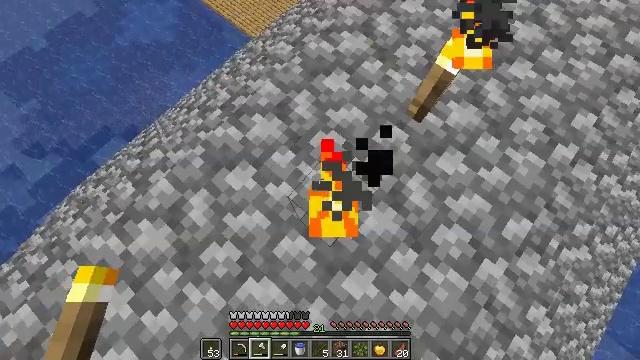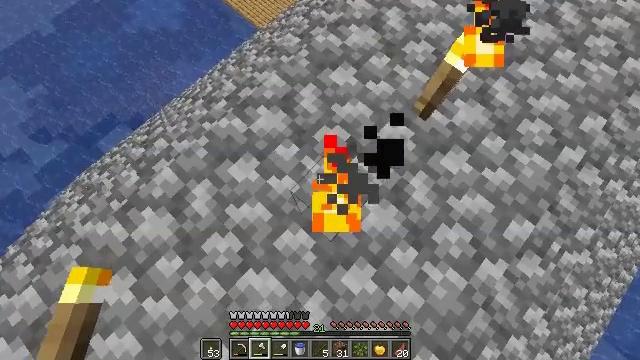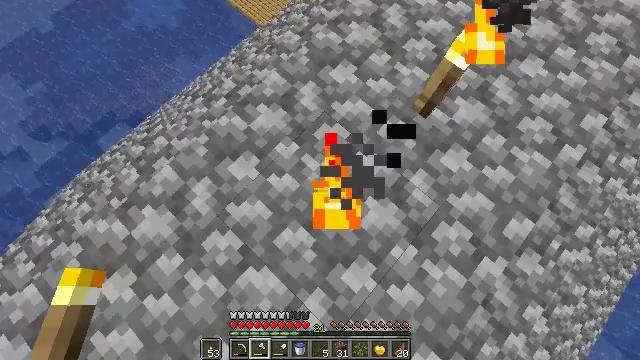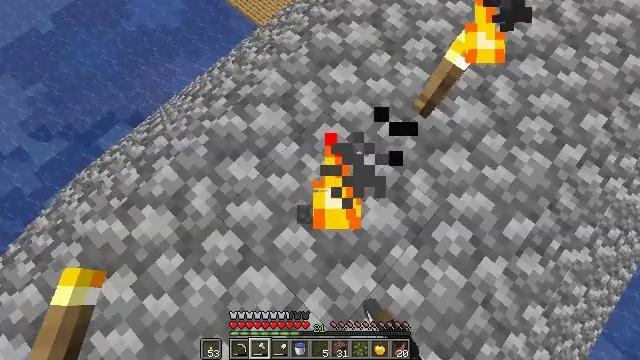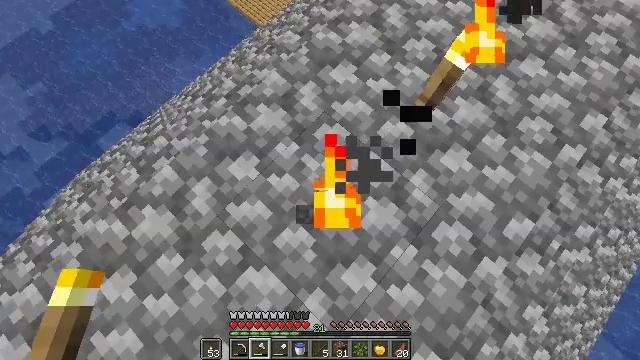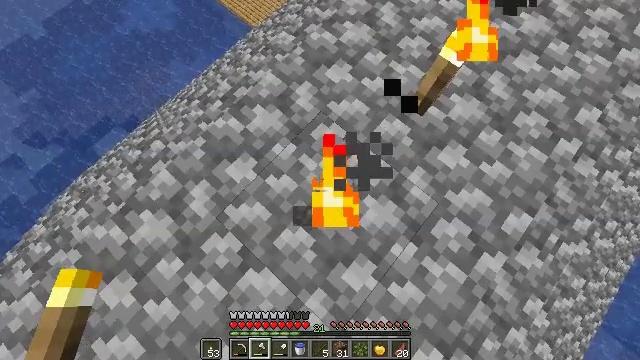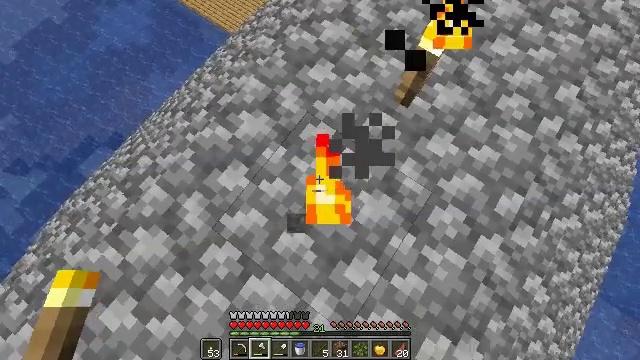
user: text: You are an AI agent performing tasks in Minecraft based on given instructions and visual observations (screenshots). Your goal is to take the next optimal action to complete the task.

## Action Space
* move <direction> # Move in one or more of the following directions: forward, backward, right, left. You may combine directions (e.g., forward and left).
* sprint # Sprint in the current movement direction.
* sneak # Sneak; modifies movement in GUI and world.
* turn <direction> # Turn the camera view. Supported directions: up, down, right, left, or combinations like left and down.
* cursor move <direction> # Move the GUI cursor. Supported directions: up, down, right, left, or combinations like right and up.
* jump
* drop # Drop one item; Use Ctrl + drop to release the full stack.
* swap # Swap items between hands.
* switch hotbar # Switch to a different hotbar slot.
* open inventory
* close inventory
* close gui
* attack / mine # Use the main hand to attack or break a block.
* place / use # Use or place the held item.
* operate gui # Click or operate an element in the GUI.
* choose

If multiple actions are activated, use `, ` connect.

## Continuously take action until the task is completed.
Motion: motion action
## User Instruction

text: Break the torch to collect it.
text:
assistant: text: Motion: turn left and down
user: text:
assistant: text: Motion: attack / mine
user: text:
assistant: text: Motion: attack / mine
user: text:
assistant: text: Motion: no_op
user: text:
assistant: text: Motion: turn right
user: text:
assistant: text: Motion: turn right
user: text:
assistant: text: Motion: no_op